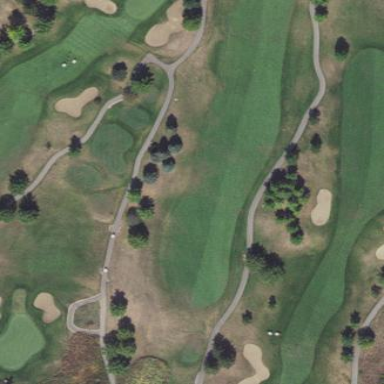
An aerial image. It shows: Golf fairway in the image.